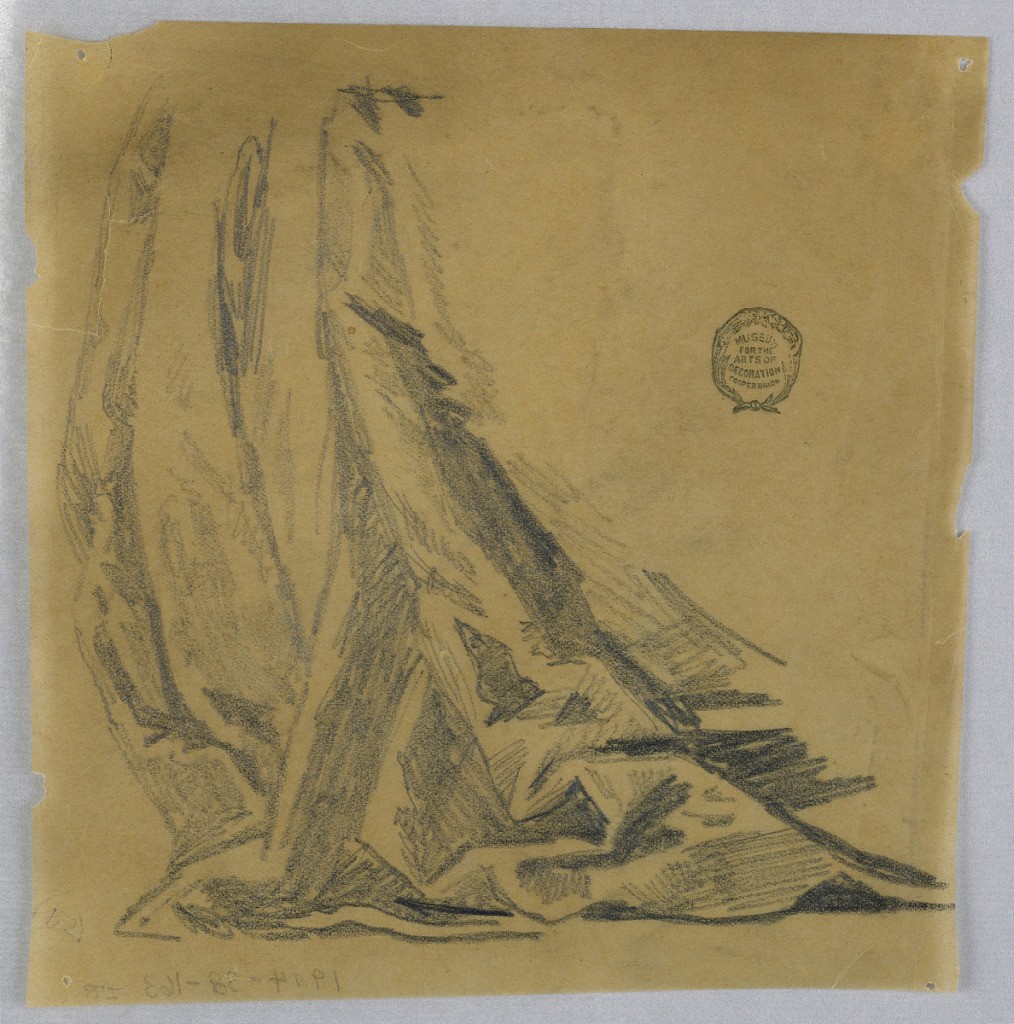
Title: Drapery Study
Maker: Francis Augustus Lathrop, American, 1849–1909
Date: ca. 1895
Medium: Graphite on tracing paper
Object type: Drawing
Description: Lower portion of a cloak or cape.